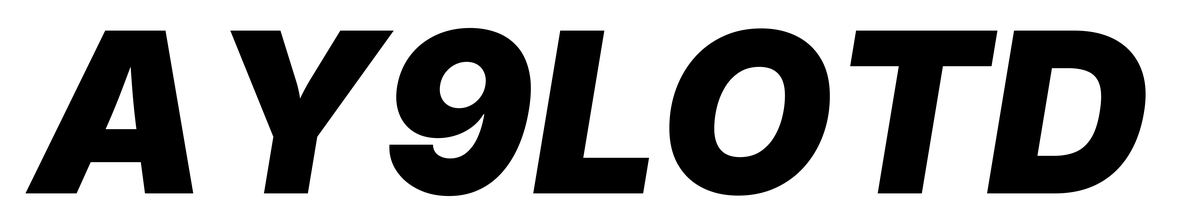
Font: Inter-Italic_Black_Italic